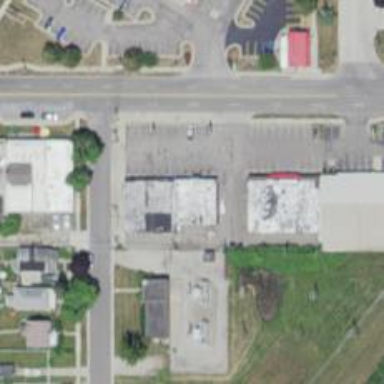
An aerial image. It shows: Convenience shop.